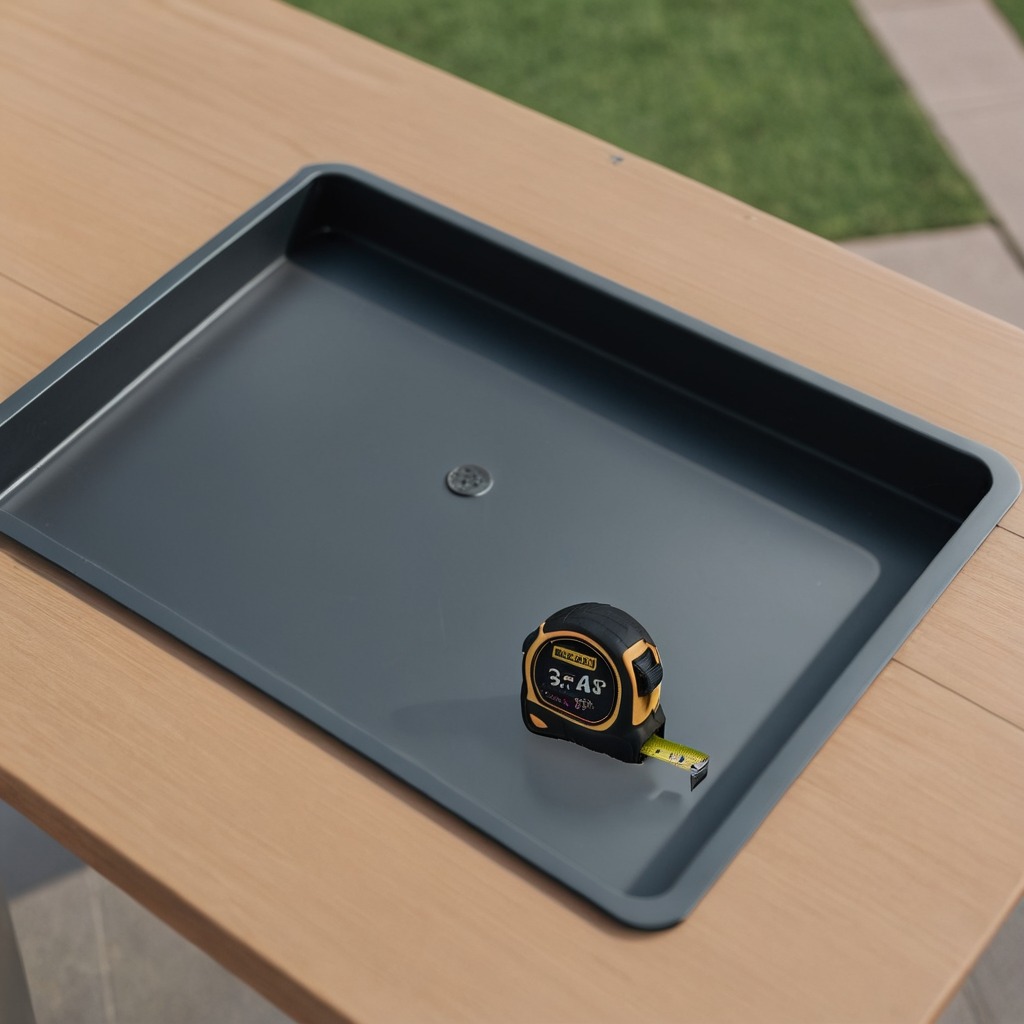
A measuring tape is lying on the clean utility table in a temporary outdoor tool station afternoon light present textured surface.